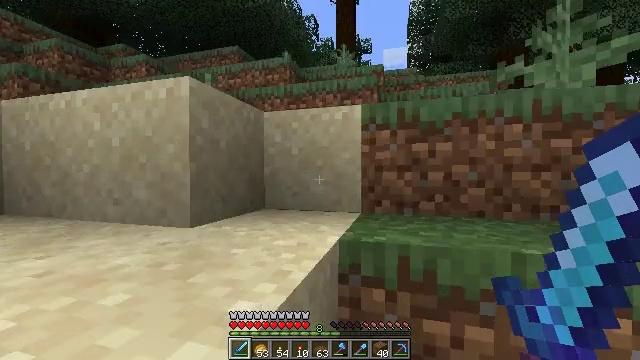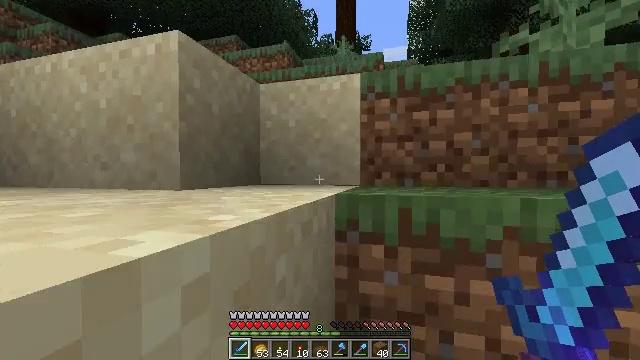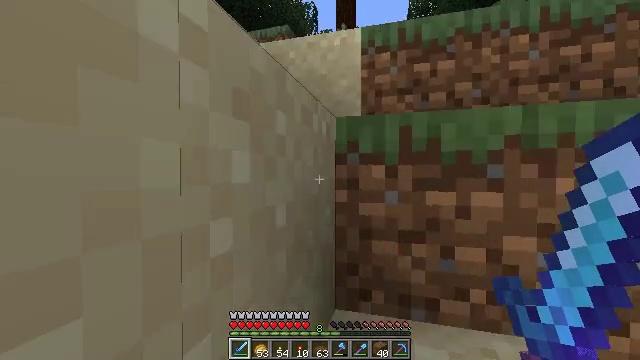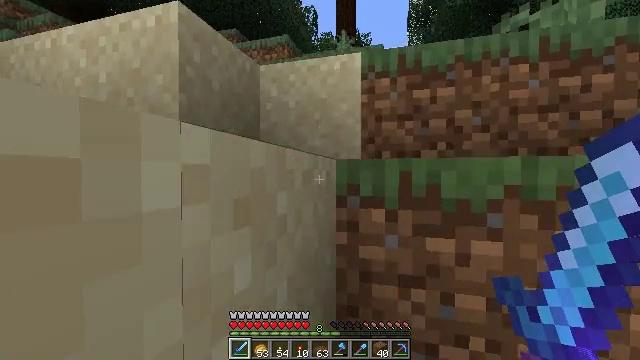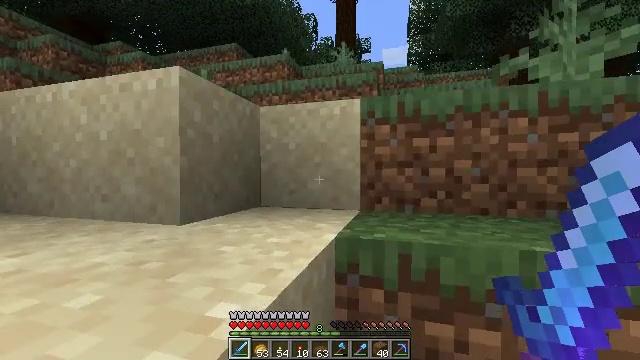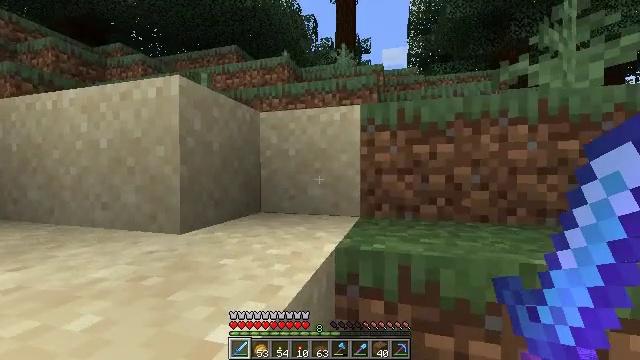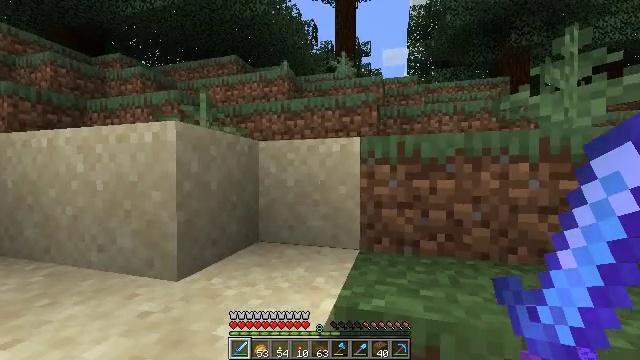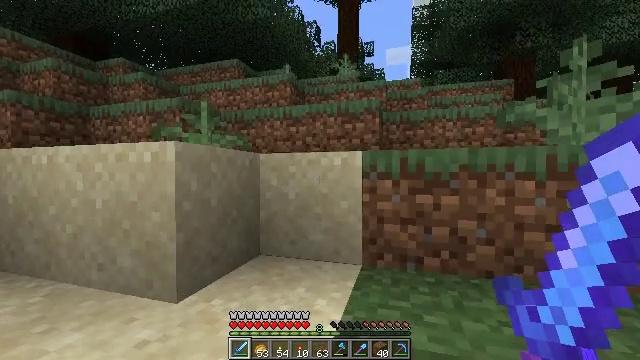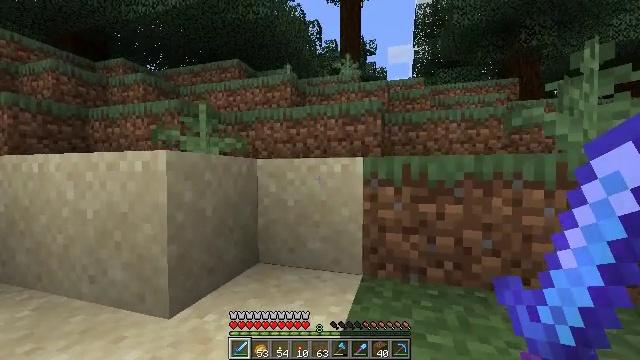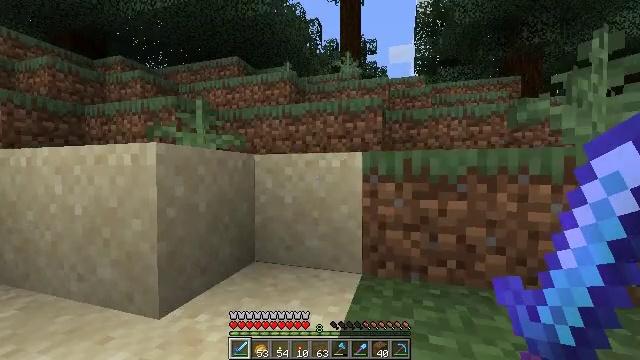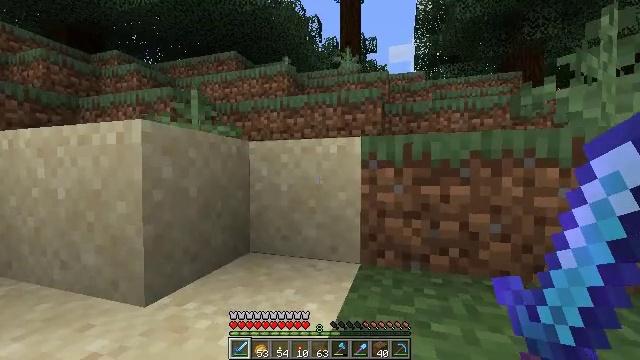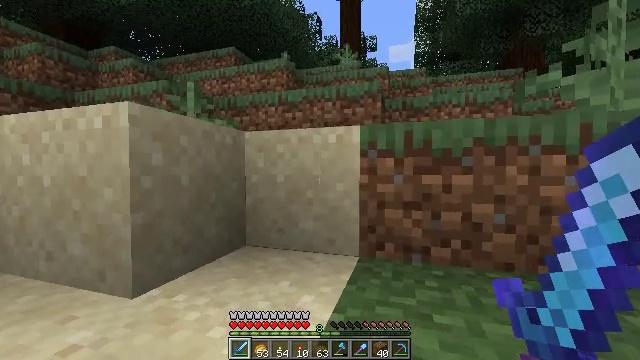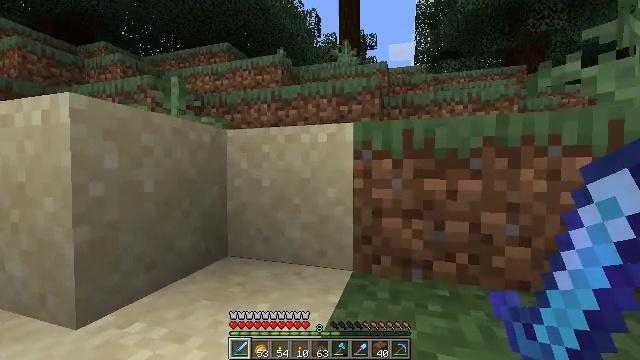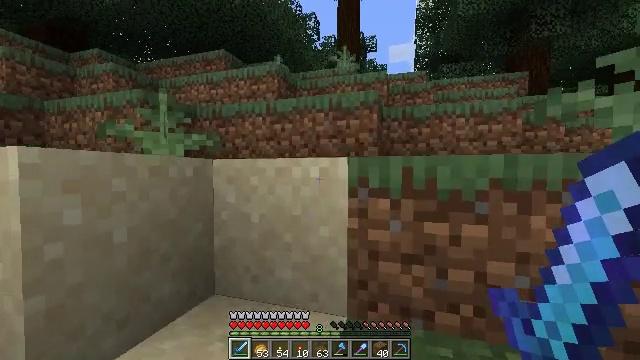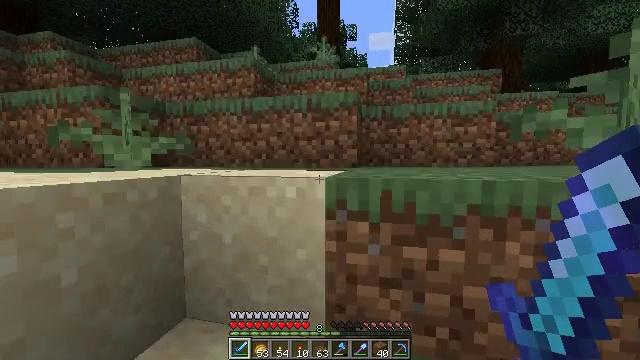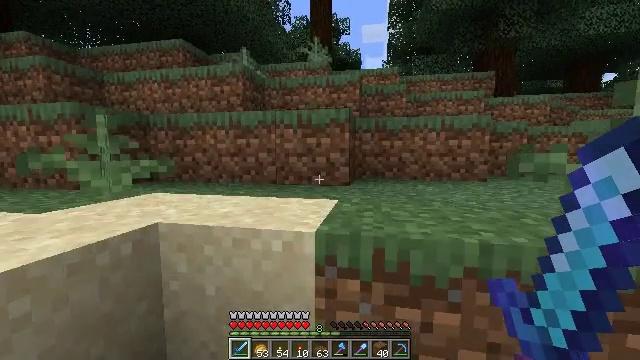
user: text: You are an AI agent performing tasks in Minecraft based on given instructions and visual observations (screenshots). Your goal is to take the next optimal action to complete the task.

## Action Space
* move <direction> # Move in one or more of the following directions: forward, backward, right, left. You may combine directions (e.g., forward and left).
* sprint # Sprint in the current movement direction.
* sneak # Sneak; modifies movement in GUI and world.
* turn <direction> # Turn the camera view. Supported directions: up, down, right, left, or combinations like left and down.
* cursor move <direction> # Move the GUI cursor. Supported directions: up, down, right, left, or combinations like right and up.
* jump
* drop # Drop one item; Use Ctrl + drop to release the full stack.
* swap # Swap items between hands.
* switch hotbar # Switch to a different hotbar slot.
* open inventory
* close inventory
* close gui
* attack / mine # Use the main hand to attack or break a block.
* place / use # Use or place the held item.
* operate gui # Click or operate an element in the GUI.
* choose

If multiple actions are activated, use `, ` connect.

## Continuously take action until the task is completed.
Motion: motion action
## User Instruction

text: Cut down the sugar cane stalks.
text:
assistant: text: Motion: move forward, sprint, jump
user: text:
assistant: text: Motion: move forward, sprint, jump
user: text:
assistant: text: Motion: move forward, jump
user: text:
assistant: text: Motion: move forward, jump
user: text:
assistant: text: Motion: move forward, sprint, jump
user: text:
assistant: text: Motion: move forward, sprint, jump
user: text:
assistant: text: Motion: move forward, sprint, jump
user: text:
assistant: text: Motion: move forward, sprint, jump
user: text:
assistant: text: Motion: move forward, jump
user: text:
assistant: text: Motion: move forward, jump
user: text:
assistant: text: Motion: move forward, jump
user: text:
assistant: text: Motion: move forward, jump
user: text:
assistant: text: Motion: move forward, jump
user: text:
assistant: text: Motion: move forward, sprint, turn right and down, jump
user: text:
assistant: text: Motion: move forward, sprint, turn right and down, jump
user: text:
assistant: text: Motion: move forward, sprint, jump
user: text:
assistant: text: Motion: move forward, sprint, jump
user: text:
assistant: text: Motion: move forward, sprint, jump
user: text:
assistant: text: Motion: move forward, jump
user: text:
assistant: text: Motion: move forward, jump
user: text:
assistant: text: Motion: move forward, jump
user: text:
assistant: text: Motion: move forward, sprint, jump
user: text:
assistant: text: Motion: move forward, sprint, jump
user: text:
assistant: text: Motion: move forward, sprint, turn right, jump
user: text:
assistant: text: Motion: move forward, sprint, turn right, jump
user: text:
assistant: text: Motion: move forward, turn right, jump
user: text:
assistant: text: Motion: move forward, turn right, jump
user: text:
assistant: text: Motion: move forward, jump
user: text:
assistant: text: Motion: move forward, sprint, jump
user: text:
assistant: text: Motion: move forward, sprint, turn left, jump